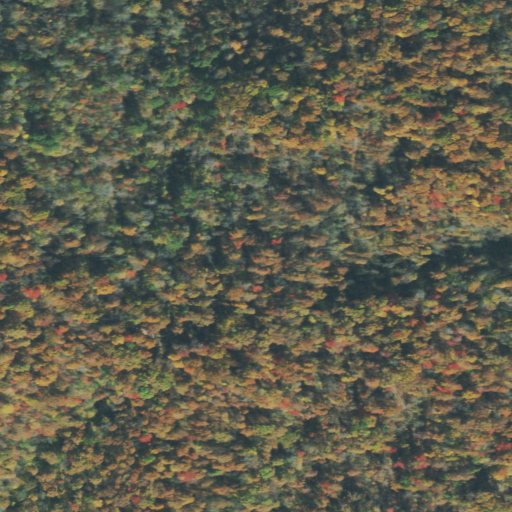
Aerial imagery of ridge(s) in Tennessee named McCormick Ridge containing only deciduous forest